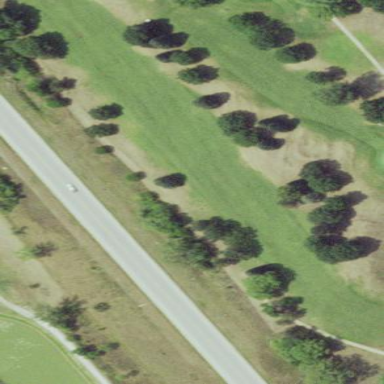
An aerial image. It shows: Golf fairway surrounded by grass.